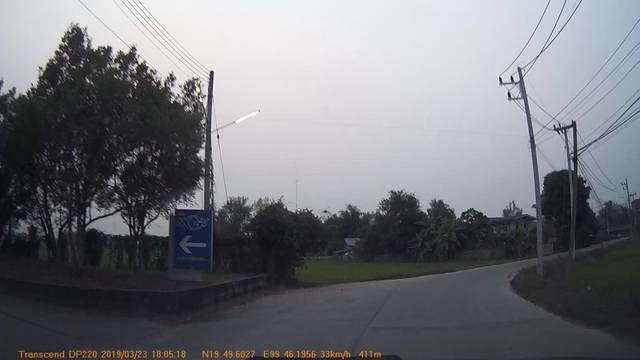
Region: Thailand
Coordinates: 19.827, 99.77